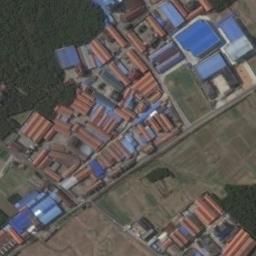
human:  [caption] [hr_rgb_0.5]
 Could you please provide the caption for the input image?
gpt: There are many blue houses in the industrial area .

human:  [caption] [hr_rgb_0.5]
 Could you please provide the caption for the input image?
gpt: The industrial area with lots of orange workshops and blue workshops is next to the farmland and forest .

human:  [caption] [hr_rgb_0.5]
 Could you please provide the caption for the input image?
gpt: There are many houses of different shapes and sizes in the industrial zone .

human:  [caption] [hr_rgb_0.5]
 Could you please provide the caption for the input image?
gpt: Plants and roads in an industrial area with large fields and green fields next to them .

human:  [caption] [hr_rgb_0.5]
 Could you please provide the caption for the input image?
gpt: There are blue buildings and red buildings beside many green trees on the industrial area .